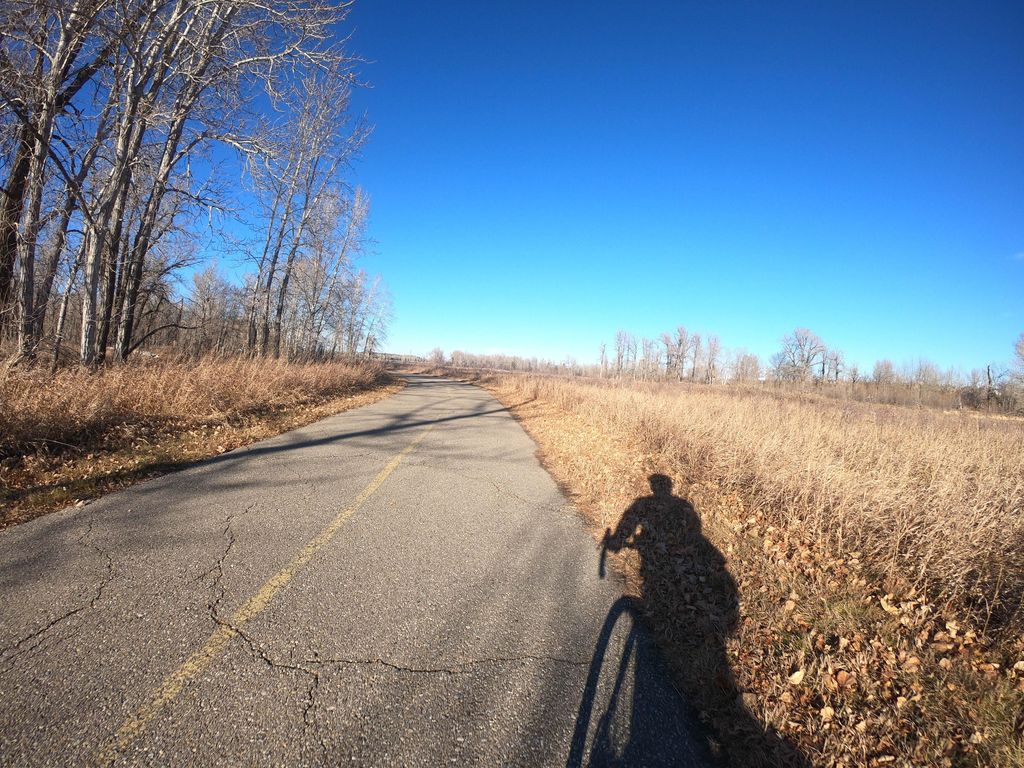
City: calgary